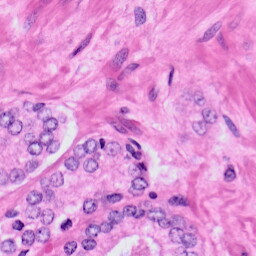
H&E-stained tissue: Prostate